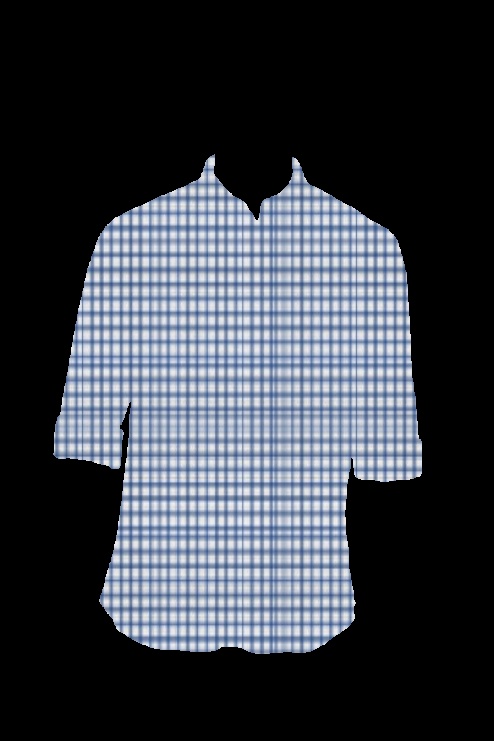
blue gingham tee